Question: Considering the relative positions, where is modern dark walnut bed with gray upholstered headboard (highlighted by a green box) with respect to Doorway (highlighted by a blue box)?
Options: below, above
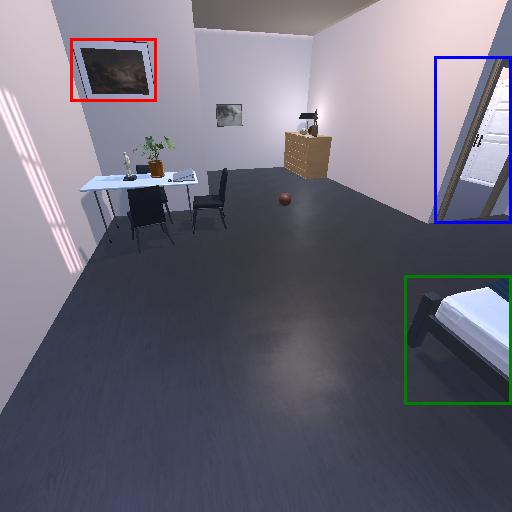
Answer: below